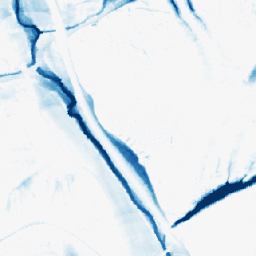
Category: morphological
Decomposition family: morphological_ellipse
Decomposition parameters: operation: closing
width: 20
height: 50
Upsampling method: area
Upsampling parameters: scale: 4
Upsampling scale: 4